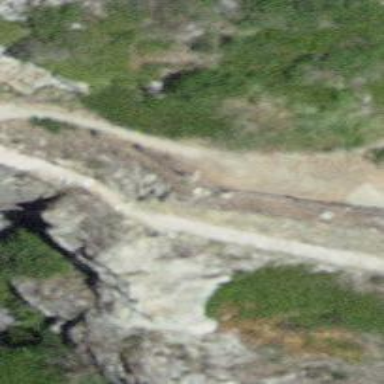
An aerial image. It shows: Ground path.